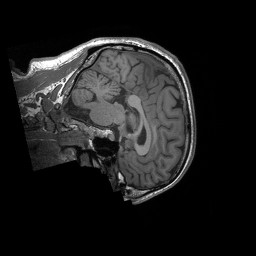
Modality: T1w
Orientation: sagittal
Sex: male
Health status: ill
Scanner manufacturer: siemens
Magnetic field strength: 3 T
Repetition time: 1.66 s
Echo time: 0.00254 s